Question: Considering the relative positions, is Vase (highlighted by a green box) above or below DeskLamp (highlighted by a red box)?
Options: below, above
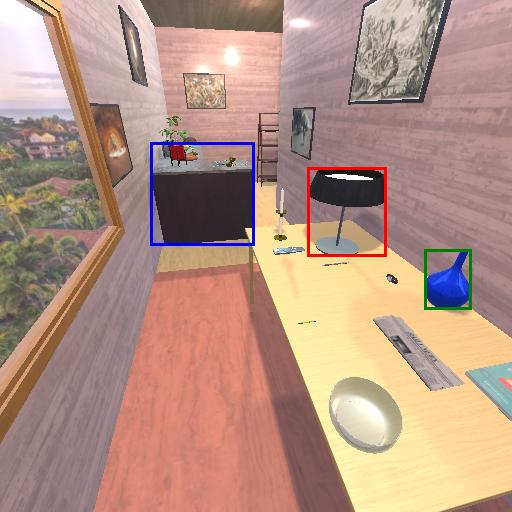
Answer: below